Question: I have 'items: Item[]', from which I build a list of 'v-card'. I need them to be built this way:
.
:
- - - - 'items'
I've found a solution with pure JS, where I build the cards in a hidden div, I create n divs in which I clear and clone manually the cards in the right column. But I think it's a dirty way to do that, and the dynamic change fails.
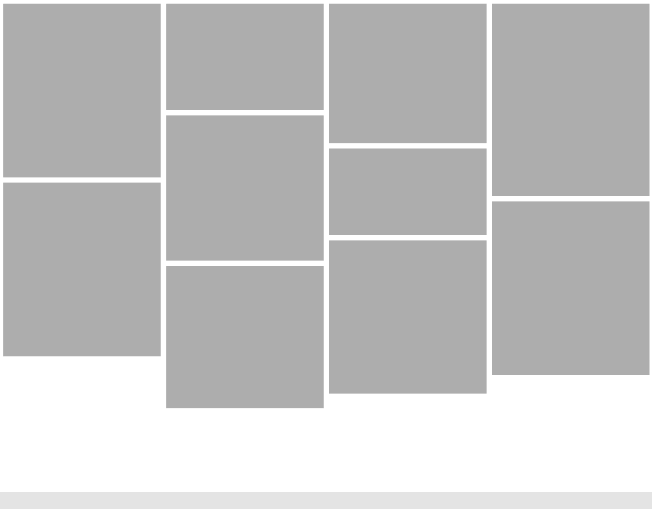
Answer: Okay, so I've found the solution, thanks to David Weldon, with .
I've my items as data.
'''
data: function() {
return {
items: [
{ id: 1, text: 'lorem ipsum dolor sit amet...'},
{ id: 2, text: 'lorem ipsum dolor sit amet...'},
{ id: 3, text: 'lorem ipsum dolor sit amet...'},
{ id: 4, text: 'lorem ipsum dolor sit amet...'},
{ id: 5, text: 'lorem ipsum dolor sit amet...'}
],
}
}
'''
I build the cards in a simple div.
'''
<div class="items">
<v-card class="item" v-for="item in items" :key="item.id">
{{ item.text }}
</v-card>
</div>
'''
Then make the css.
'''
.items {
column-count: 4;
column-gap: 10px;
padding: 0 5px;
}
.item {
display: inline-block;
width: 100%;
margin: 5px 0;
}
/* Make it responsive */
@media only screen and (max-width: 1200px) {
.items {
column-count: 3;
}
}
'''
<URL> is the sandbox.
Thanks all for your help!